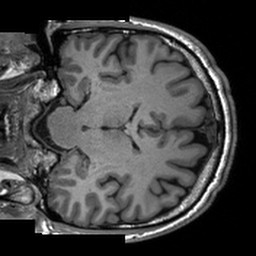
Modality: T1w
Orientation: coronal
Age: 42
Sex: male
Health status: healthy
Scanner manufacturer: siemens
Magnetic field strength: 3 T
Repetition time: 2 s
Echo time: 0.00197 s